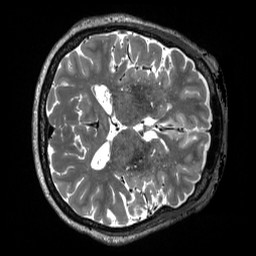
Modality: T2w
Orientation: axial
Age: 77
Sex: female
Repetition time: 3.2 s
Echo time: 0.563 s